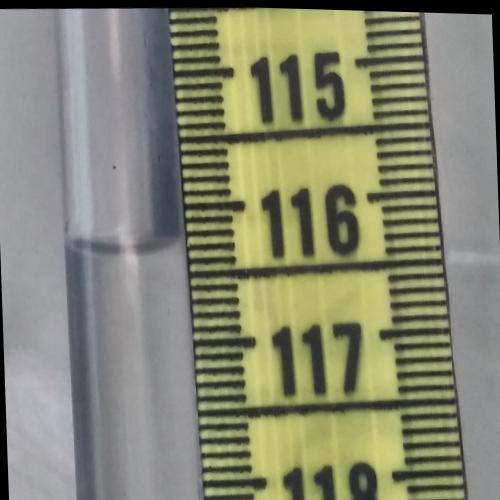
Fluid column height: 116.3 cm